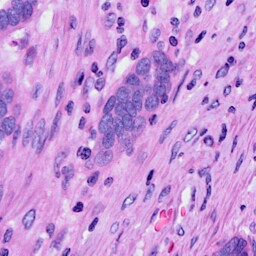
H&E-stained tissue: Ovarian